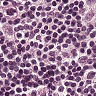
Metastatic tissue present: yes